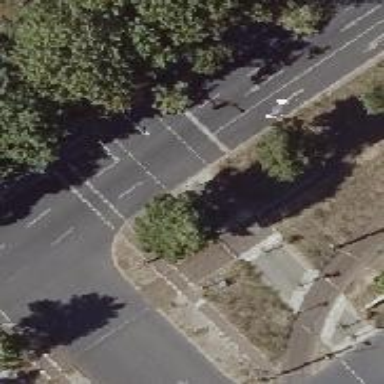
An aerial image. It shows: Tram crossing with traffic signals.